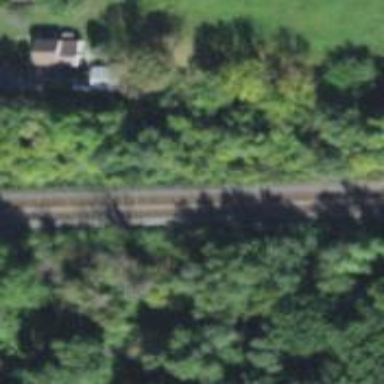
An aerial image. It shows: Railway track.